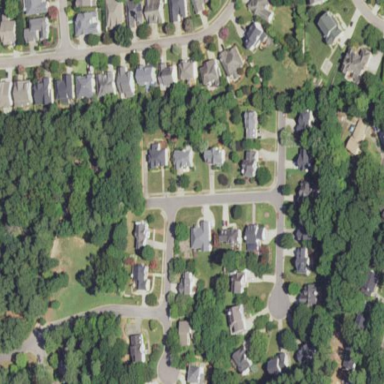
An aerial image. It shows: Residential area within neighborhood.